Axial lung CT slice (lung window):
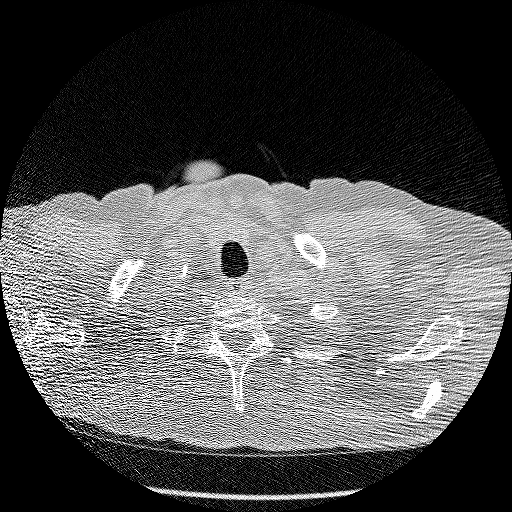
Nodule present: no